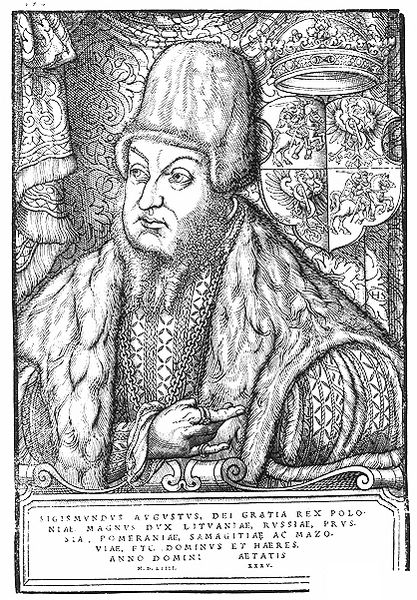
Titel: Bildnis des Königs Sigismund August II. von Polen
Künstler: Monogrammist HS (1554)
Institution: (Seriendruck)
Schlagwörter: hand, mann, weiß, finger, geste, grau, hut, mund, nase, schwarz, zeichnung, blick, tuch, muster, ornament, alt, bart, kappe, mütze, augen, gesicht, hermelin, kragen, pelz, rahmen, ärmel, bildnis, herr, hände, portrait, porträt, vorhang, mantel, reich, stoff, adel, händler, kaufmann, augenbrauen, kinn, krone, lippen, renaissance, fell, adlig, kopfbedeckung, schrift, wangen, kette, grafik, graphik, könig, papst, dick, inschrift, edel, ring, name, buch, ringe, druck, schwarz-weiß, radierung, stich, lithografie, text, helm, herrscher, brokat, fürst, namen, buchseite, rolle, wappen, pelzkragen, löwen, wams, herzog, luther, schriftrolle, textil, kupferstich, latein, lateinisch, fugger, reformation, scheinarchitektur, seriendruck, fellhut, reformator, handelsmann, buich, untershcrift, augustsus, fell#, fellhut#, gewend, sigelring